Interaction volume radius: 10 \u00c5
Interaction volume height: 20 \u00c5
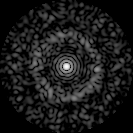
Disorder parameter: 0.8029